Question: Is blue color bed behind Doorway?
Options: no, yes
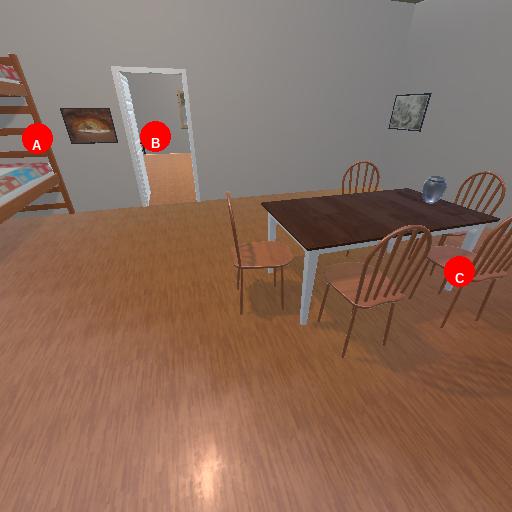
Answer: no